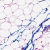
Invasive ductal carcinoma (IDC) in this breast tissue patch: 0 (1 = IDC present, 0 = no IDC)